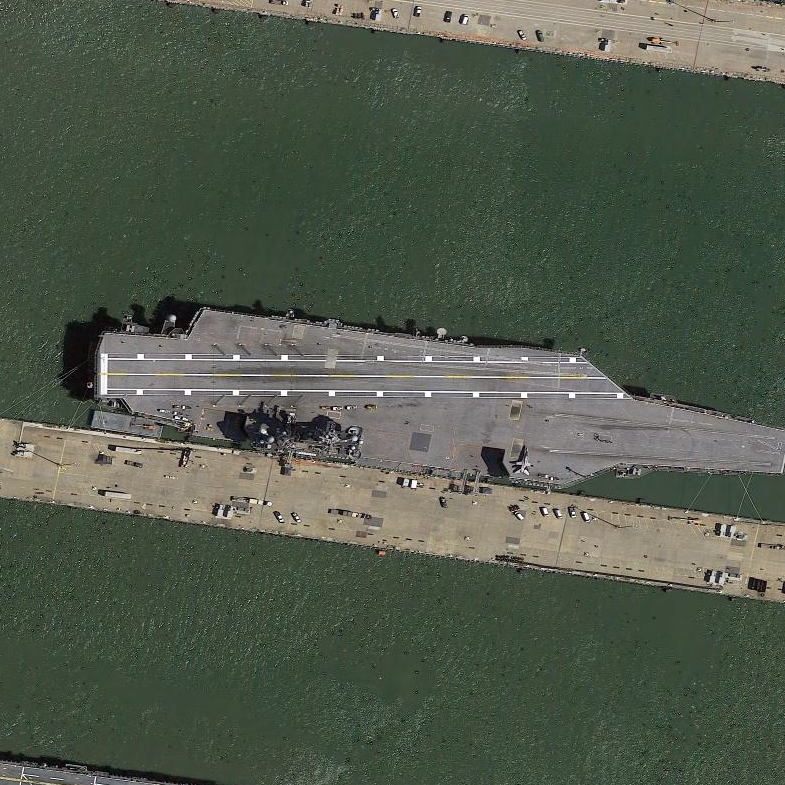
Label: aircraft_carrier